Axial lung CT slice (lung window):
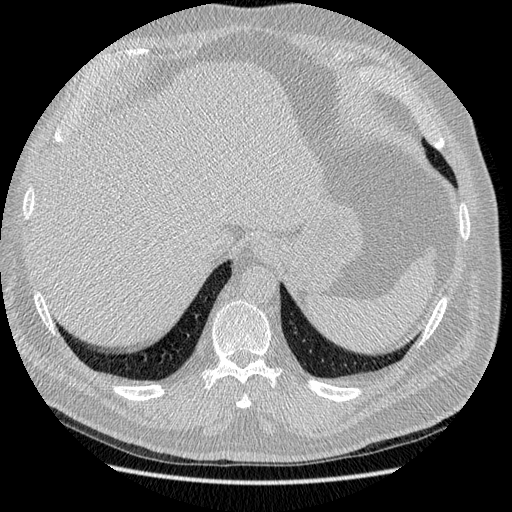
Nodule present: no